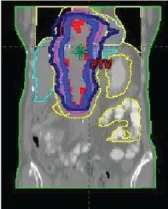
Region of image-guided radiotherapy. Coronal dose distribution map.
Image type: radiology (pet)